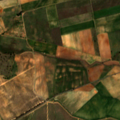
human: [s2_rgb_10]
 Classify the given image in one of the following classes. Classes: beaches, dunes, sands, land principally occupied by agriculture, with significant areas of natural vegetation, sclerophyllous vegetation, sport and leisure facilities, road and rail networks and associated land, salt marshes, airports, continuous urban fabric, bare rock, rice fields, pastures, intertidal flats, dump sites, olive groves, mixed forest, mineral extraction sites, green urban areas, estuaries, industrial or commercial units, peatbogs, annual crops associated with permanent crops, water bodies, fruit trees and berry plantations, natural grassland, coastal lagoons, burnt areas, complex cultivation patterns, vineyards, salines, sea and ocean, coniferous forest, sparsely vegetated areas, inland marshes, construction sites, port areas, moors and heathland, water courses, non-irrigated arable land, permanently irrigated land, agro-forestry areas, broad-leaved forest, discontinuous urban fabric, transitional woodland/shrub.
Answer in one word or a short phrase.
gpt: non-irrigated arable land, permanently irrigated land, olive groves, pastures, broad-leaved forest